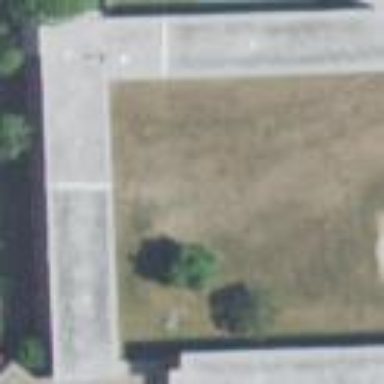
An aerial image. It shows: Dormitory building.